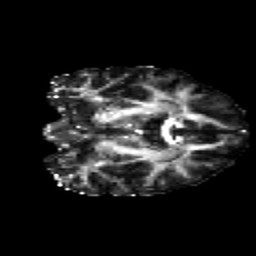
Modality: FA
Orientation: coronal
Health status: healthy
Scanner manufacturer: siemens
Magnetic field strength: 3 T
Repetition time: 12 s
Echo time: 0.092 s